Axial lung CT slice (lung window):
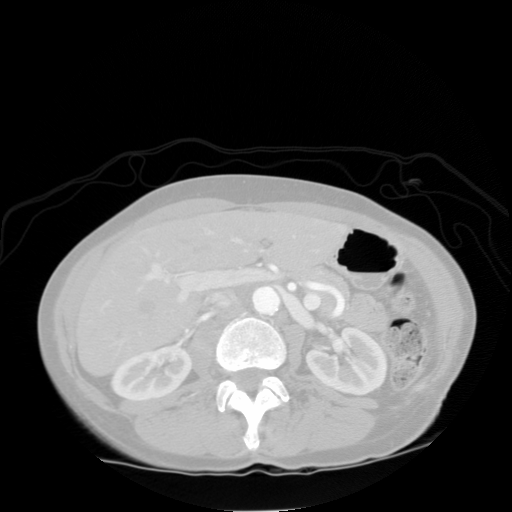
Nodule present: no